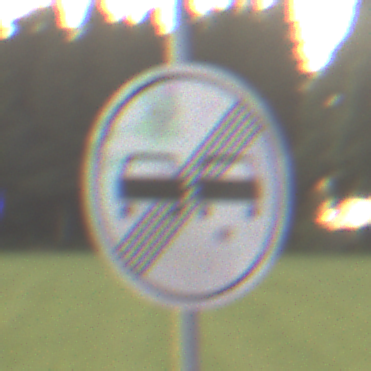
Verkehrszeichen: EndeUeberholverbot
Umgebung: Outdoor, Nature
Tageszeit: SunriseSunset
Wetter: Clear
Licht: Natural
Jahreszeit: NotSpecified
Kontrast: LowContrast